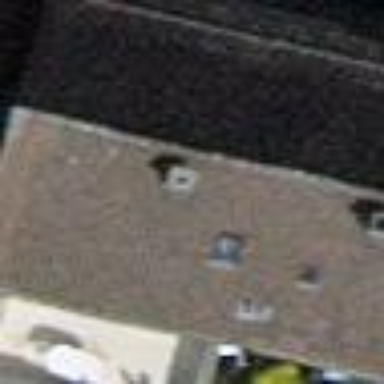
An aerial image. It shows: Terrace building.